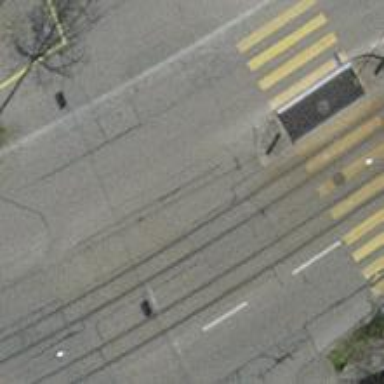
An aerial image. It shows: Tram level crossing on railway.